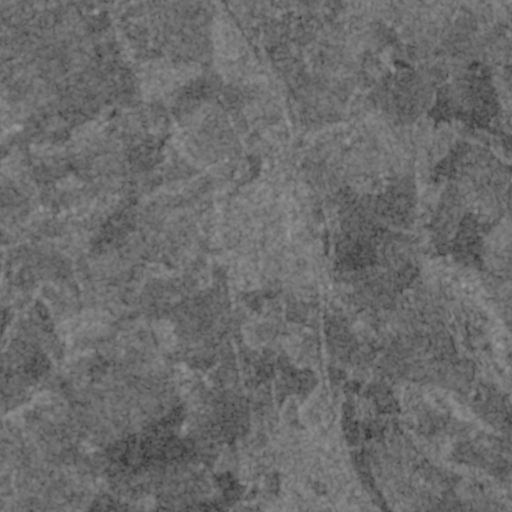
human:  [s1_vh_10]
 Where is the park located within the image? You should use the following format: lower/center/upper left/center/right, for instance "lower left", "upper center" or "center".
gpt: The park is located in the center right of the image.
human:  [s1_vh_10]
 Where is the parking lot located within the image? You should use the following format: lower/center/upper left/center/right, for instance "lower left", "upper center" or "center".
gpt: The parking lot is located in the center right of the image.
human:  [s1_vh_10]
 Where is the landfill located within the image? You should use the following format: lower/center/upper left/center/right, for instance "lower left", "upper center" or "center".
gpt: There is no landfill in the image.

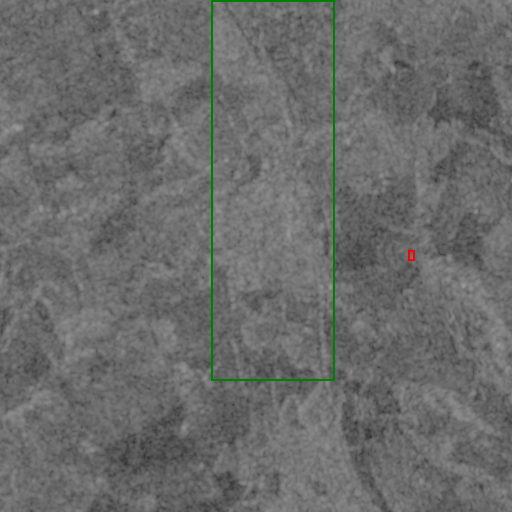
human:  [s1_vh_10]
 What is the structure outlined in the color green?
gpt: The structure outlined in green is a crop field.
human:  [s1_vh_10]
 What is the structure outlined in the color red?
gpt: The structure outlined in red is a park.
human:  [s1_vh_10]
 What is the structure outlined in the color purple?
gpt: There is no purple outline.